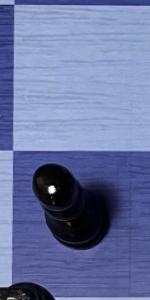
Label: Pawn_Black